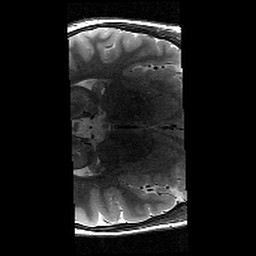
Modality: T2w
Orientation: axial
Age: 11
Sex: male
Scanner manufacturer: siemens
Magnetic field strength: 3 T
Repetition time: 9.23 s
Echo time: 0.067 s